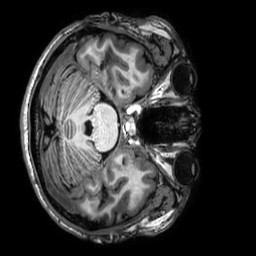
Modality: T1w
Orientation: axial
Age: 27
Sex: male
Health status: healthy
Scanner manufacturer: philips
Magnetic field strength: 3 T
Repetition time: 0.009 s
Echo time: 0.003996 s